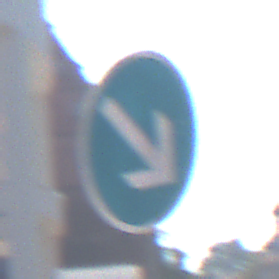
Verkehrszeichen: VorgeschriebeneVorbeifahrtRechts
Umgebung: Outdoor, Urban
Tageszeit: MorningAfternoon
Wetter: Clear
Licht: Natural
Jahreszeit: NotSpecified
Kontrast: HighContrast